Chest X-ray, PA view. Patient: 33 years old, sex M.
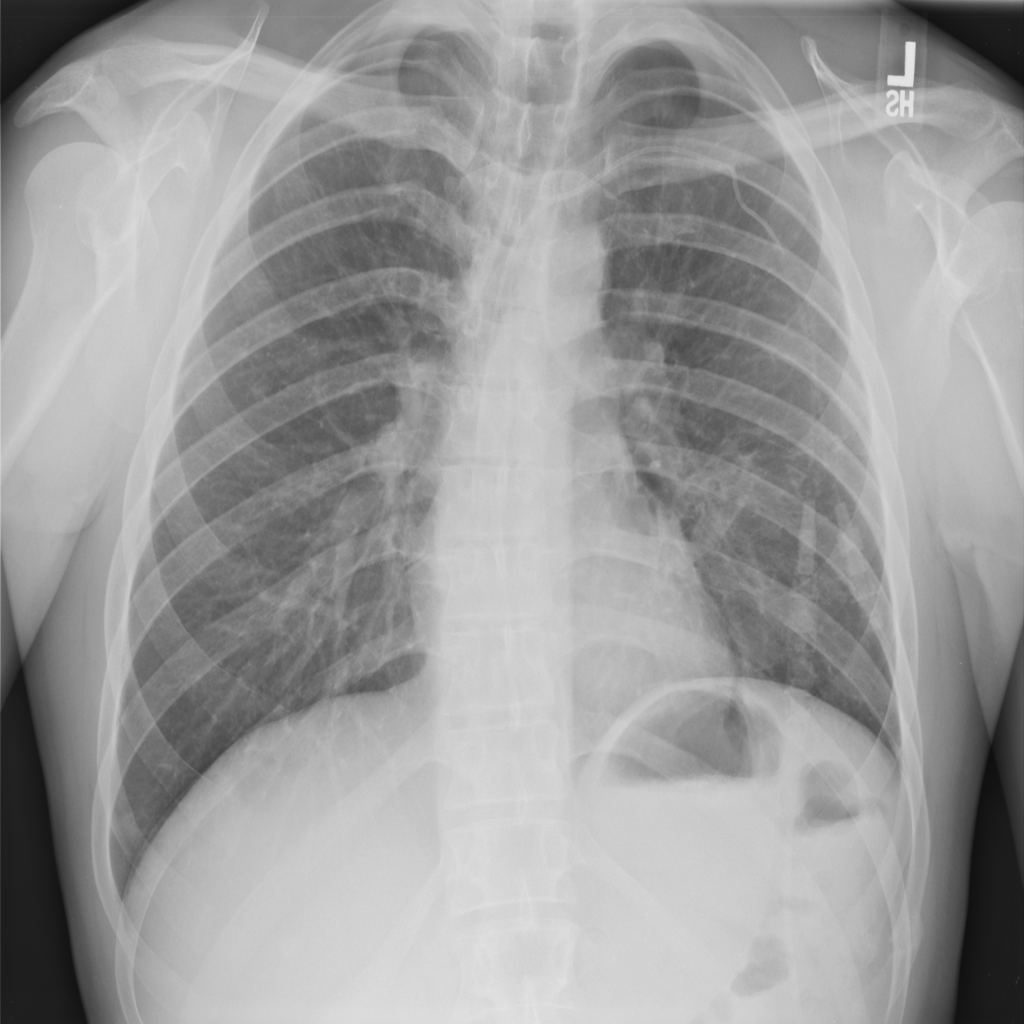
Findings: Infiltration